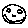
Label: smiley face